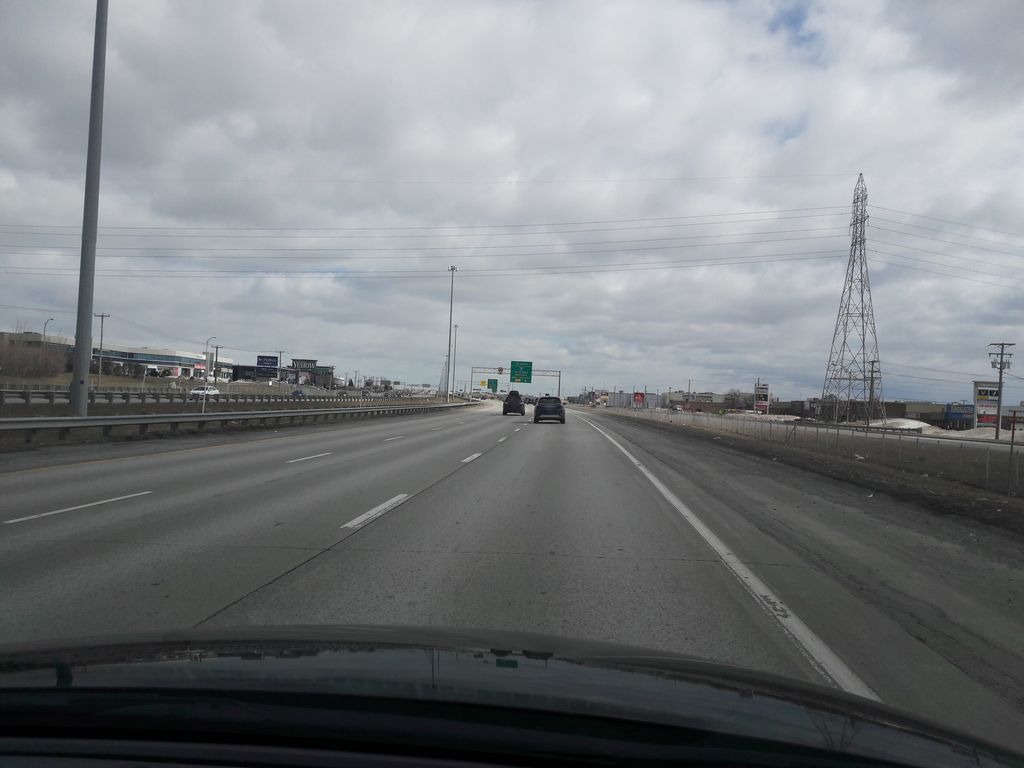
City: montreal